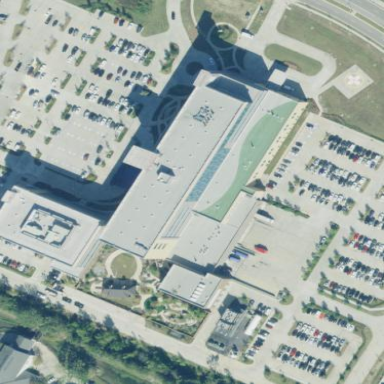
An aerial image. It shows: Hospital providing healthcare services.